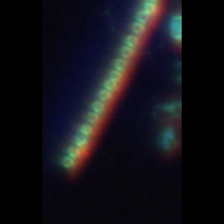
Taxon: Chaetoceros
Group: Diatoms